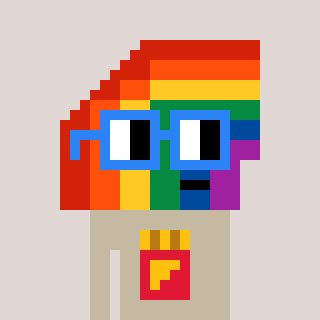
a pixel art character with square blue glasses, a rainbow-shaped head and a bege-colored body on a warm background